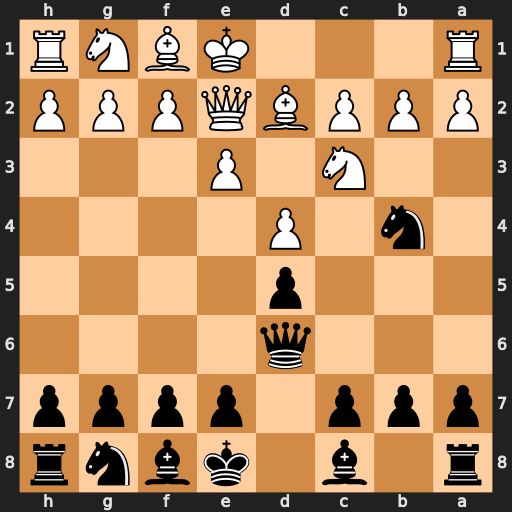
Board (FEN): r1b1kbnr/ppp1pppp/3q4/3p4/1n1P4/2N1P3/PPPBQPPP/R3KBNR
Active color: b
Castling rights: KQkq
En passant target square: -
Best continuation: Nxc2+ Kd1 Nxa1